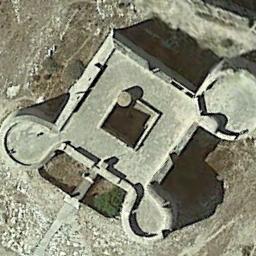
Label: palace